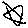
Label: star